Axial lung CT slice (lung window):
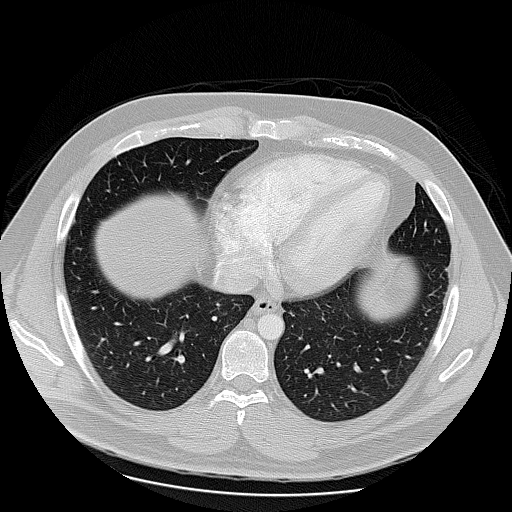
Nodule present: no